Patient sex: M
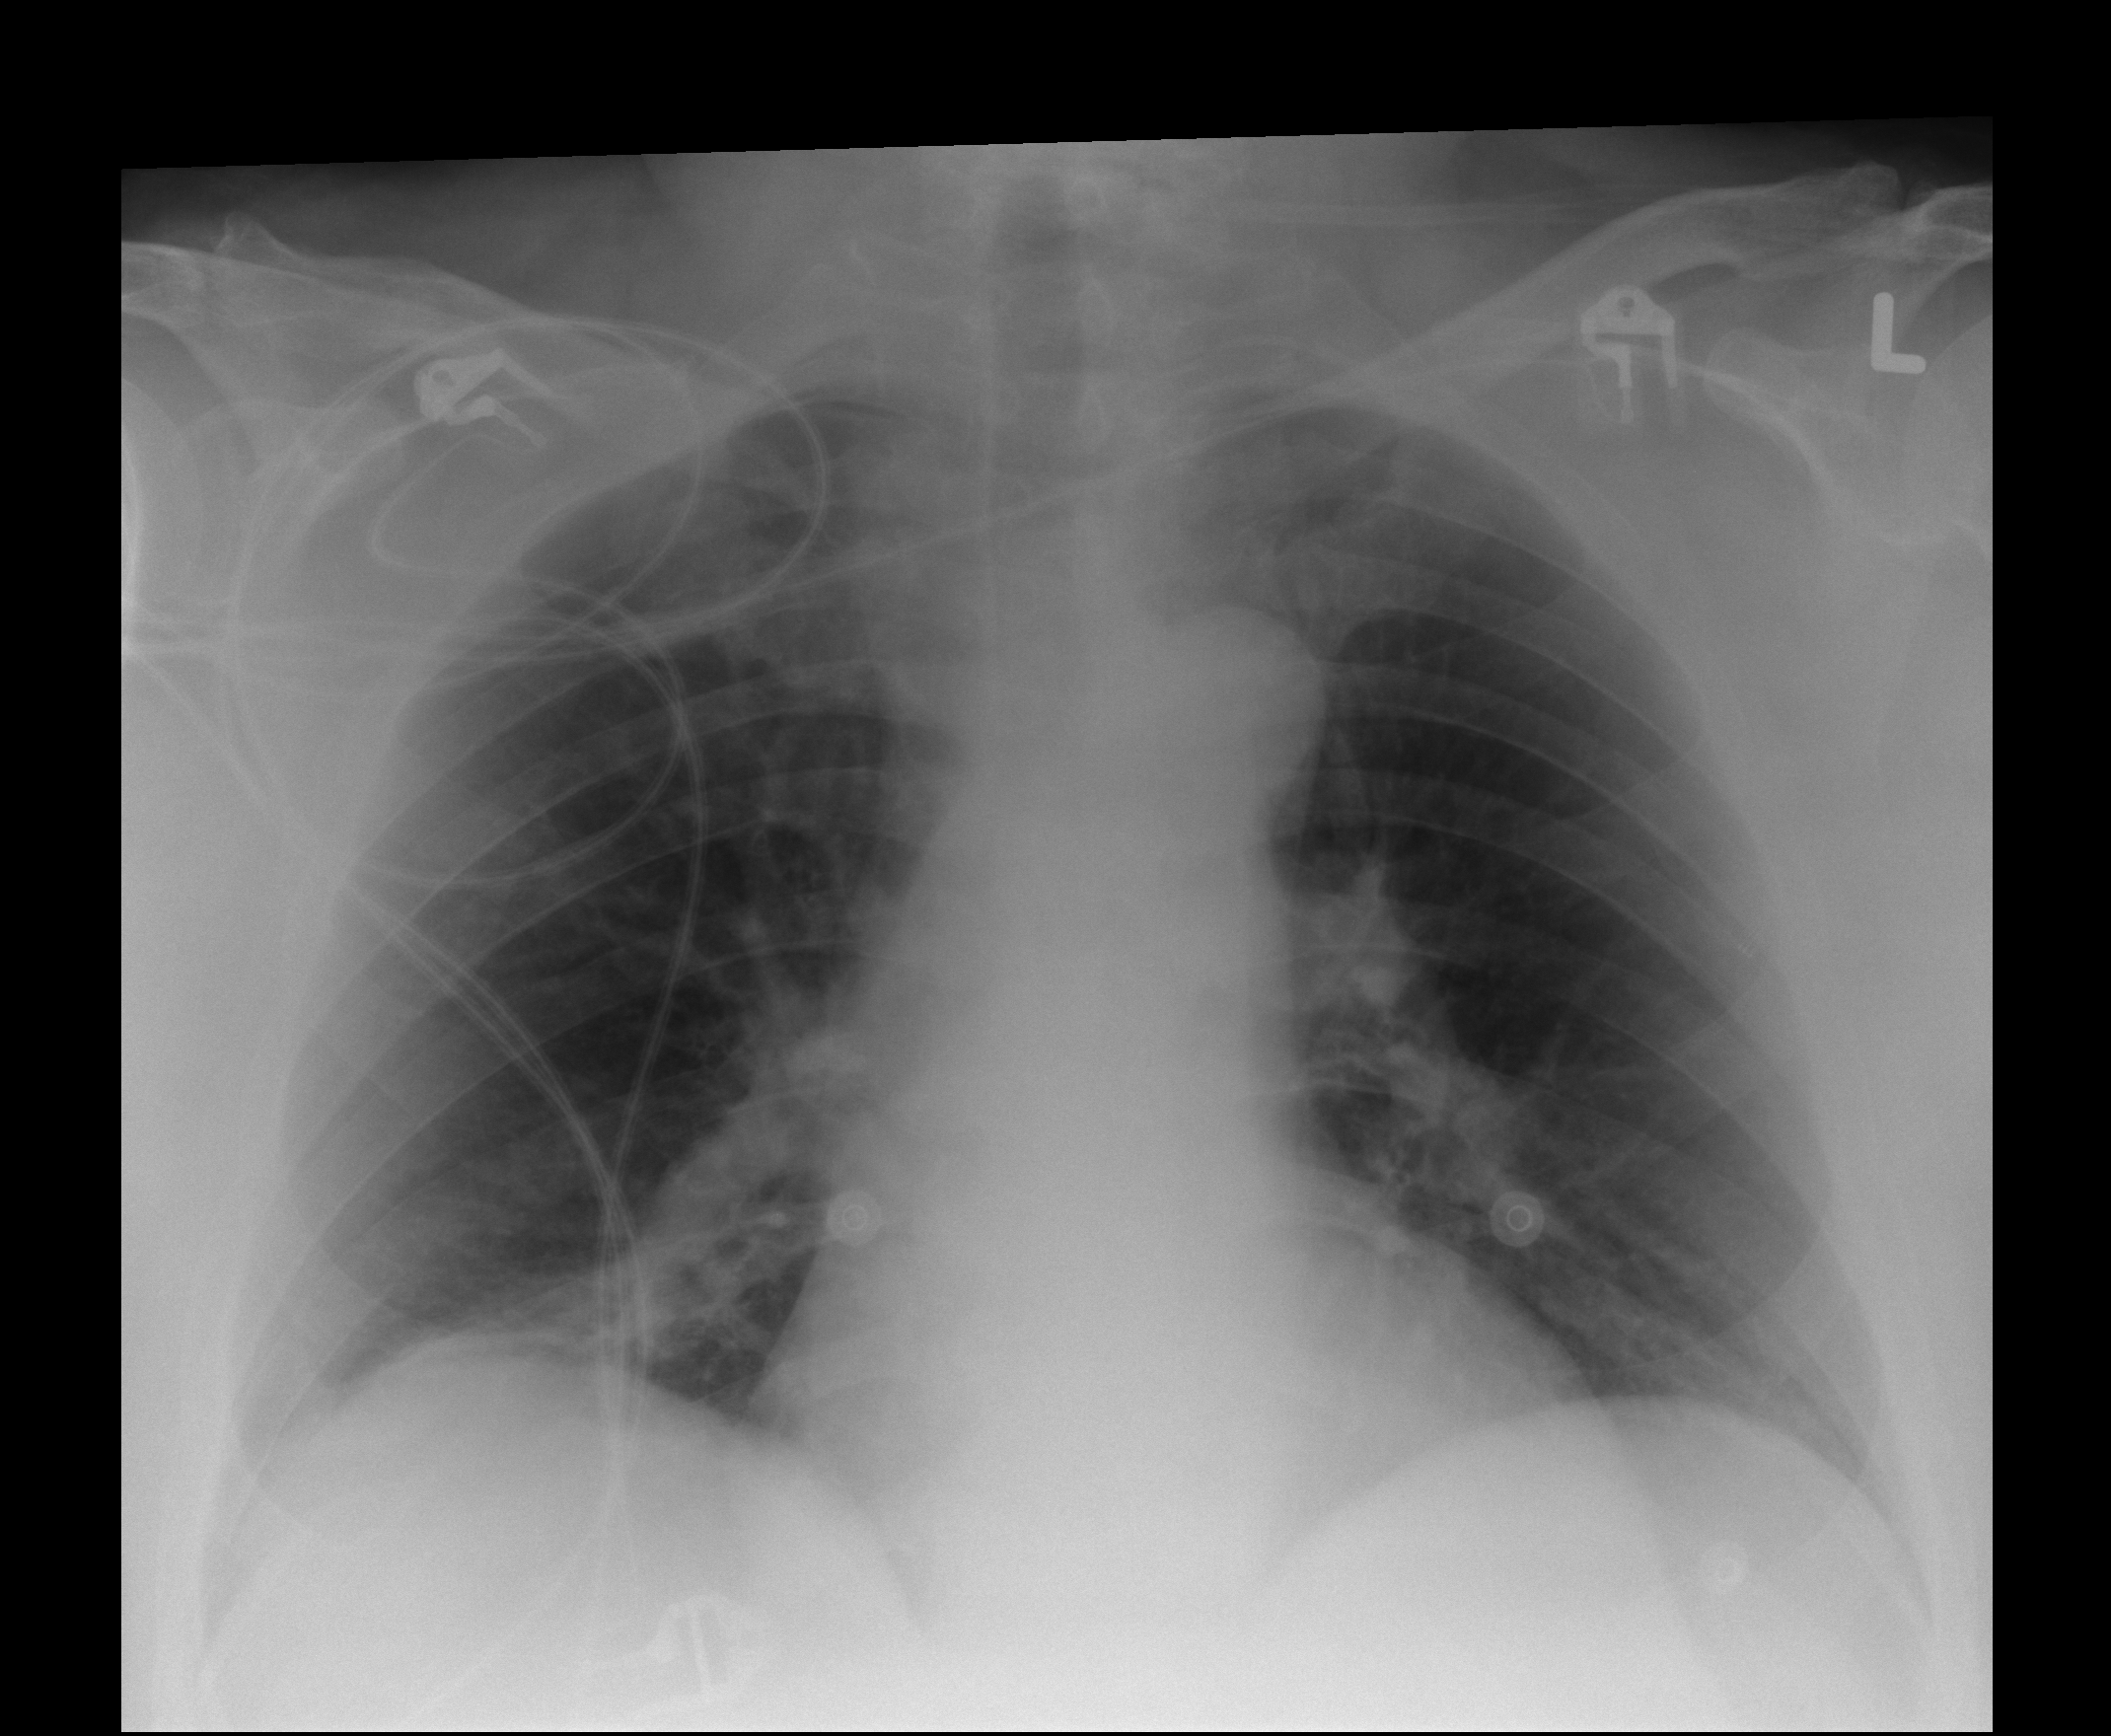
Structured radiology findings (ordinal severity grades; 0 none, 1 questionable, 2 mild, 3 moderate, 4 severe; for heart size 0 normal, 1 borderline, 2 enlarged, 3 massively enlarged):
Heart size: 0
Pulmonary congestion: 0
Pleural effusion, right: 0
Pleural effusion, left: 0
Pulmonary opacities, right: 0
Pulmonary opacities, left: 0
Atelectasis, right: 1
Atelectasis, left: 1